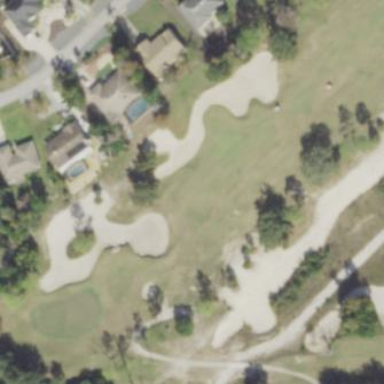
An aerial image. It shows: Sandy area is golf bunker.